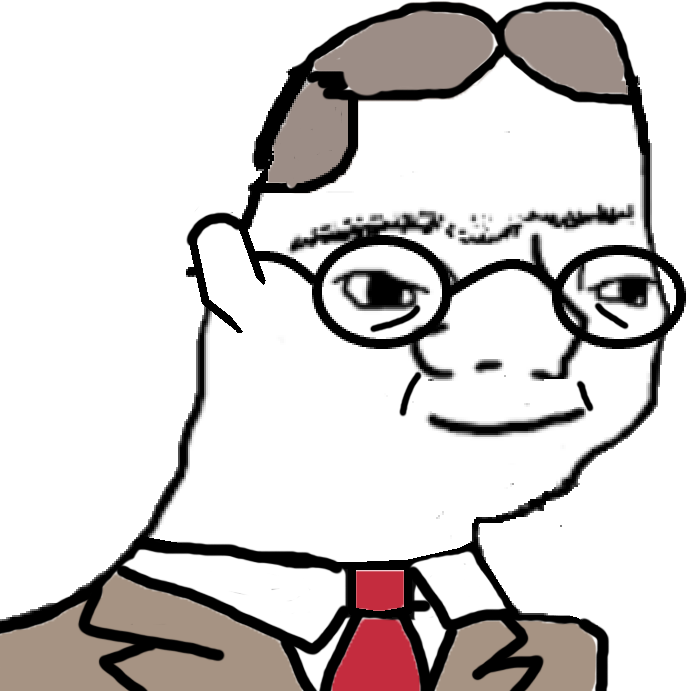
Label: 5_Zoomer